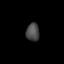
Tissue: lung
Cell type: T cells
Senescence score: 0.6103
Nuclear area (px): 233
Mean DAPI intensity: 73.15